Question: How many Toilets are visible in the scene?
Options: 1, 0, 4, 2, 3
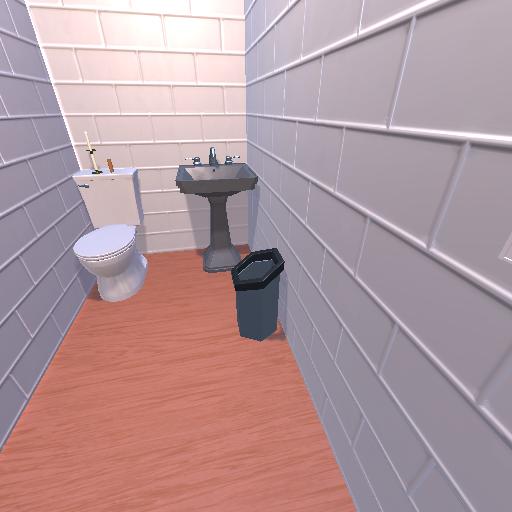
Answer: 1